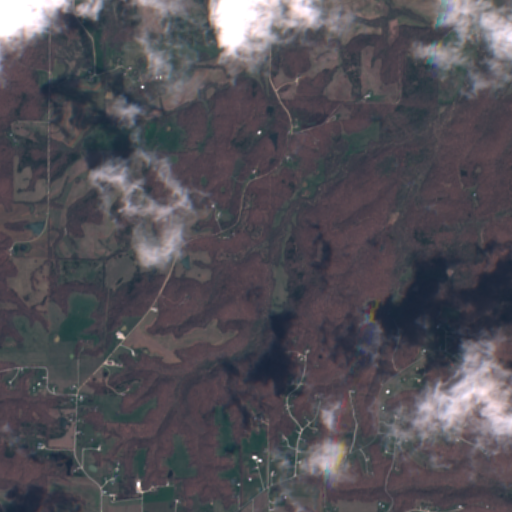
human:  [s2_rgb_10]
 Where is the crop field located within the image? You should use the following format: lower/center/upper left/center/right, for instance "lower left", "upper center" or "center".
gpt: The crop field is located in the upper left of the image.
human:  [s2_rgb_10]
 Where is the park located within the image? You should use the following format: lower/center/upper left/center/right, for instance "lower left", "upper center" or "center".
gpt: The park is located in the upper left of the image.
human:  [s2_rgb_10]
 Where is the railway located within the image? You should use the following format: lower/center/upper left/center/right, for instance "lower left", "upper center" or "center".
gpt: The railway is located in the upper of the image.
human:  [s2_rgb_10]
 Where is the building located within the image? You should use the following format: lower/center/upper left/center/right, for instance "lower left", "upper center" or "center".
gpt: There is no building in the image.